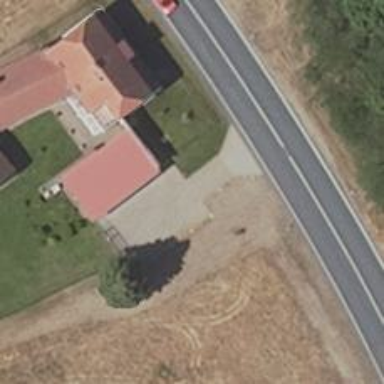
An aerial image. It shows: Driveway.